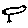
Label: bird